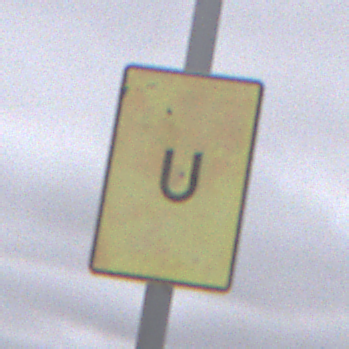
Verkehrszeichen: AnkuendigungOderFortsetzungUmleitungOhnePfeilsymbol
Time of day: Midday
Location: Outdoor (Nature)
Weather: Overcast
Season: NotSpecified
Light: Natural